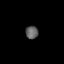
Tissue: lung
Cell type: Epithelial cells
Senescence score: 0.2311
Nuclear area (px): 163
Mean DAPI intensity: 94.644